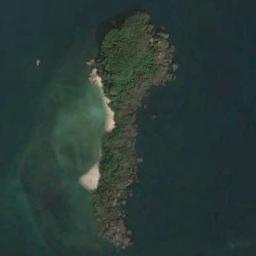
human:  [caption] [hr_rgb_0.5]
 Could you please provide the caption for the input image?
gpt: The long strip island with dense vegetation is surrounded by green waters .

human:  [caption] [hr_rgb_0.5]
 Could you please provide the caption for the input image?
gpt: There is much vegetation on the island .

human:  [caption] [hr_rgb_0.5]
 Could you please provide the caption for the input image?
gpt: Many trees are on the island .

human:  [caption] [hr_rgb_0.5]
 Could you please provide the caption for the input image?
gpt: The long green island is surrounded by turquoise waters, And the island’s green vegetation flourishes .

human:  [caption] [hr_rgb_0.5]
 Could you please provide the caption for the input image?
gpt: There are many green trees and some brown land on the island .